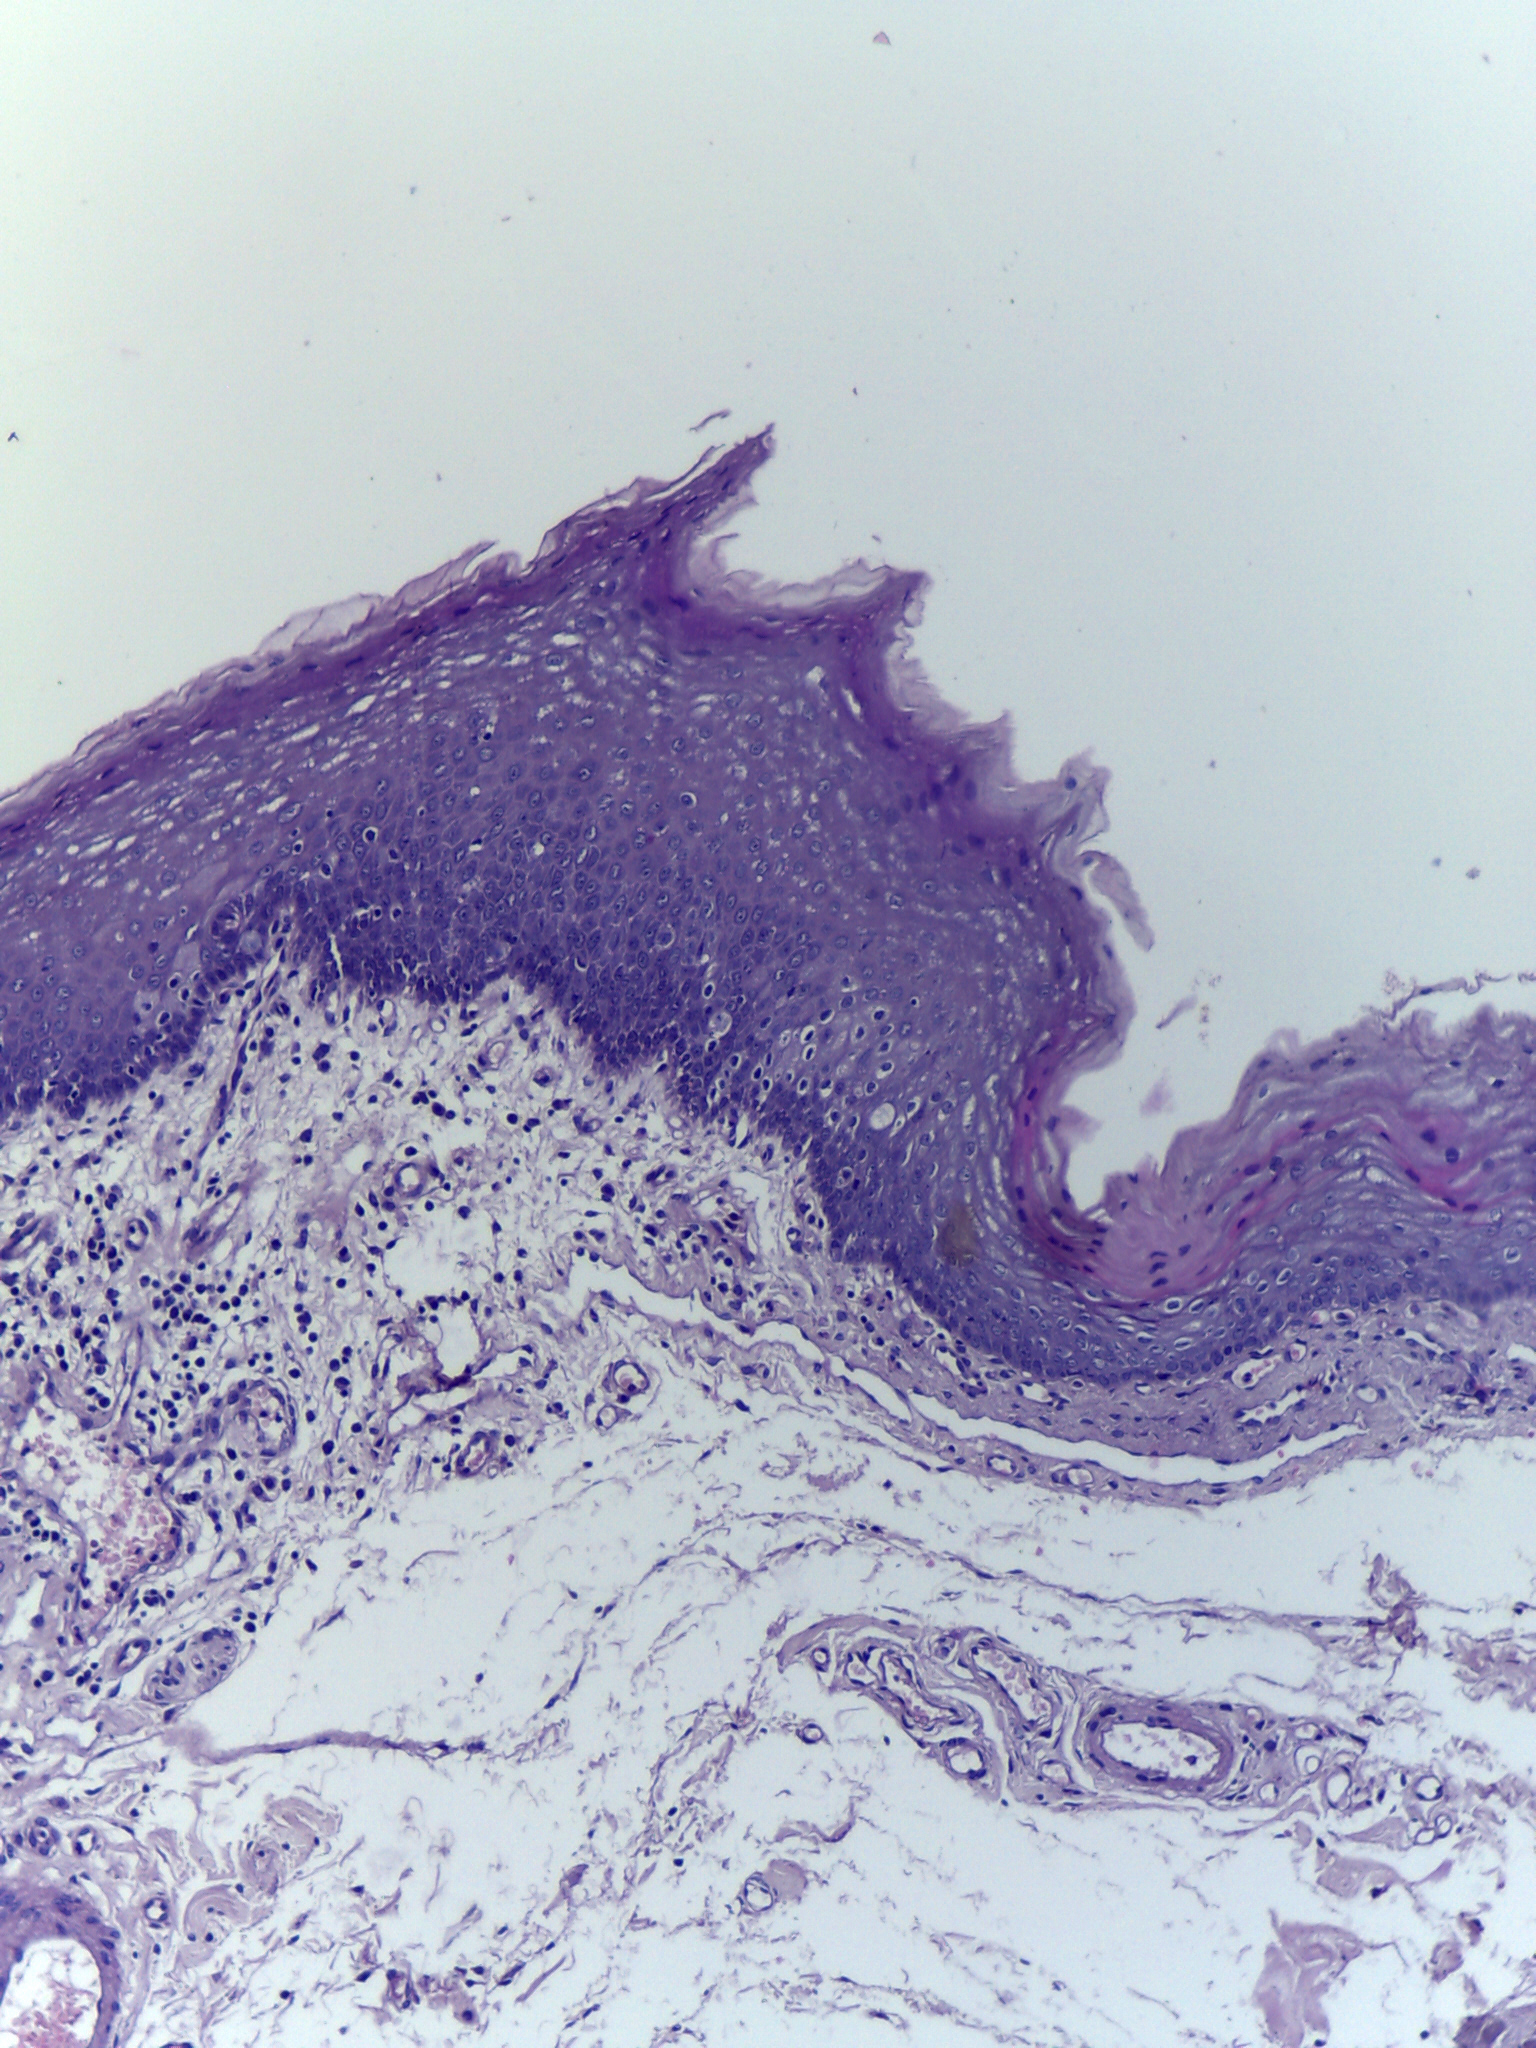
Diagnosis: Normal